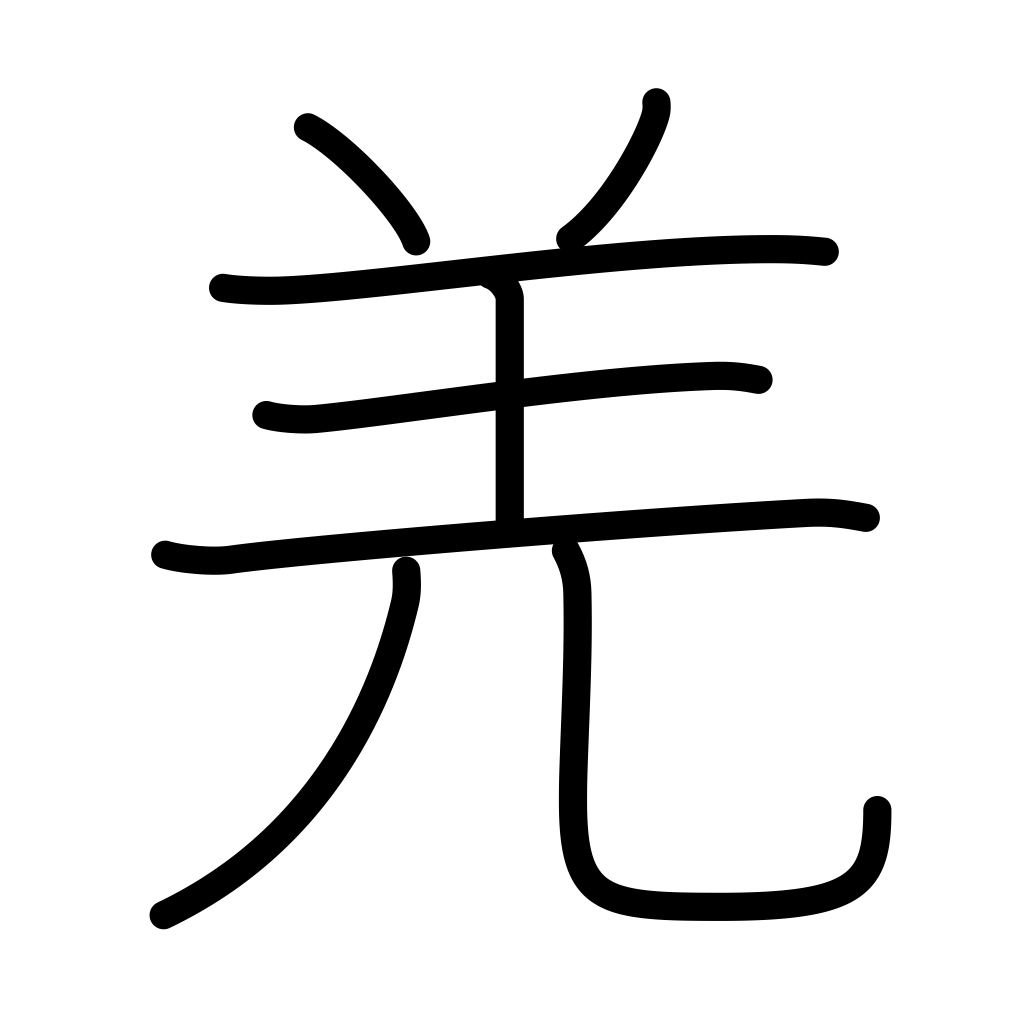
Meaning: barbarian